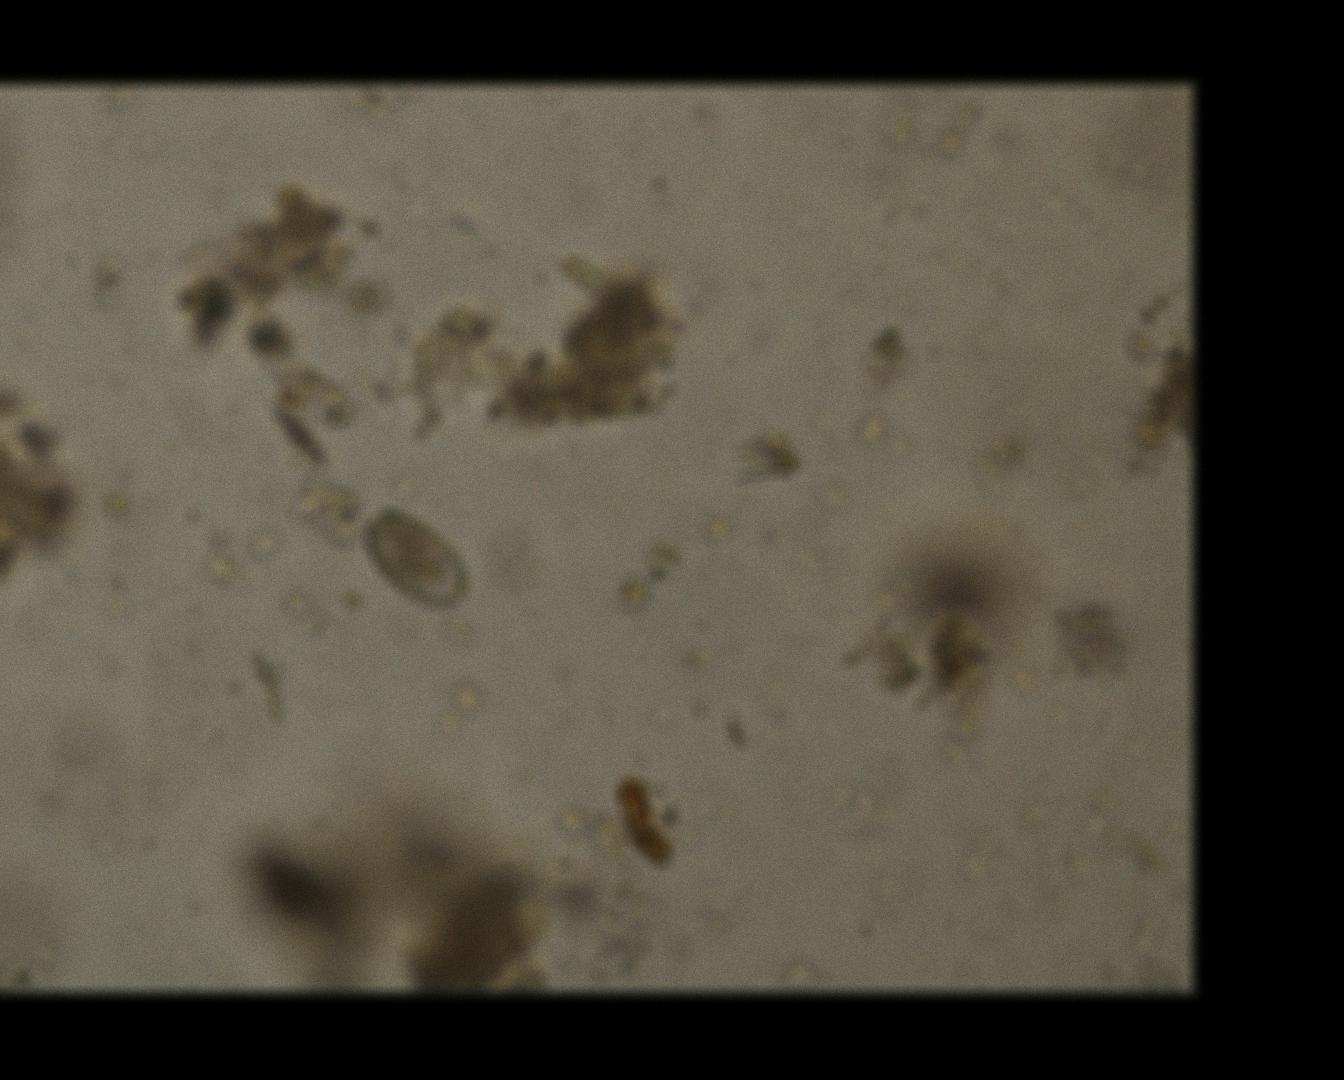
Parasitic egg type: Capillaria philippinensis